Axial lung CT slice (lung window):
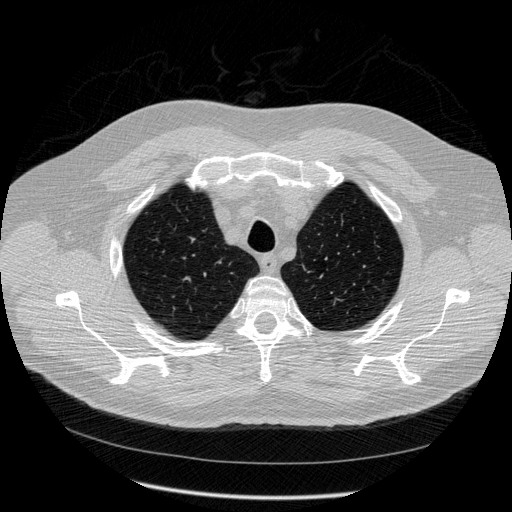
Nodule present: no